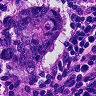
Metastatic tissue present: yes